Question: I'm using C# MVC 5. I've made a connection to active directory and I'm trying to loop through AD to find specifics user through an html form. The results in the POST are not what to be expected. I get the correct AMOUNT(number) of search results, but it is outputting the same result. As shown below:

2 results in total is correct, however there is also a Josh Barber and not just a Josh VanDyke.
Here is the code:
'''
/**********Establish Connection********/
DirectoryEntry dir = createDirectoryEntry();
DirectorySearcher search = new DirectorySearcher(dir);
/****Refer to class constructor****/
ADUser userAttributes = new ADUser("", "", "", "", "", "", "");
/********Create the List to store results in***************/
List<ADUser> Users = new List<ADUser>();
string DisplayName = "", SAMAccountName = "", Mail = "", Description = "", Division = "", TelephoneNumber = "", FacsimileTelephoneNumber = "";
/*******Filter parameters************/
search.Filter = "(&((&(objectCategory=Person)(objectClass=User)))(anr=" + userName + "* ))";
SearchResultCollection searchresult = search.FindAll();
search.PropertiesToLoad.Add("displayname");
search.PropertiesToLoad.Add("SAMAccountName");
search.PropertiesToLoad.Add("Mail");
search.PropertiesToLoad.Add("Description");
search.PropertiesToLoad.Add("TelephoneNumber");
search.PropertiesToLoad.Add("FacsimileTelephoneNumber");
search.PropertiesToLoad.Add("Division");
/*****************Filtering and populating the List****************/
if (searchresult != null)
{
foreach (SearchResult iResult in searchresult)
{
foreach (string PropertyName in iResult.Properties.PropertyNames)
{
foreach (Object key in iResult.GetDirectoryEntry().Properties[PropertyName])
{
try
{
switch (PropertyName.ToUpper())
{
case "DISPLAYNAME":
DisplayName = key.ToString();
userAttributes.Name = DisplayName;
break;
case "SAMACCOUNTNAME":
SAMAccountName = key.ToString();
userAttributes.DomainUserName = SAMAccountName;
break;
case "MAIL":
Mail = key.ToString();
userAttributes.EmailAddress = Mail;
break;
case "DESCRIPTION":
Description = key.ToString();
userAttributes.JobDescription = Description;
break;
case "TELEPHONENUMBER":
TelephoneNumber = key.ToString();
userAttributes.TelephoneNumber = TelephoneNumber;
break;
case "FACSIMILETELEPHONENUMBER":
FacsimileTelephoneNumber = key.ToString();
userAttributes.FaxNumber = FacsimileTelephoneNumber;
break;
case "DIVISION":
Division = key.ToString();
userAttributes.Division = Division;
break;
}
}
catch { }
}
}
Users.Add(userAttributes);
}
return View(Users);
}
return View();
}
'''
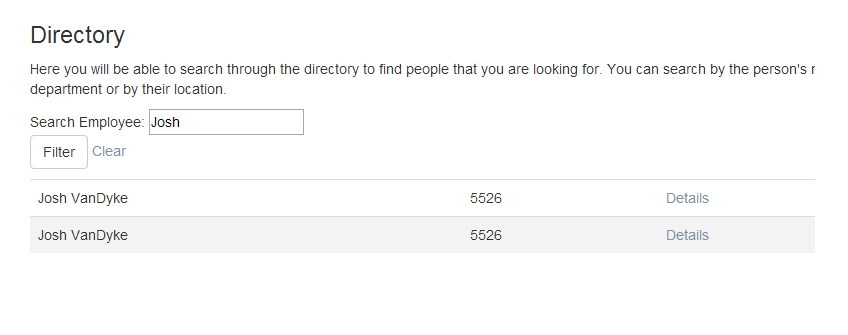
Answer: You do not re-create or clean up 'userAttributes'.
'''
// not here
/****Refer to class constructor****/
// ADUser userAttributes = new ADUser("", "", "", "", "", "", "");
...
foreach (SearchResult iResult in searchresult)
{
// but here.
ADUser userAttributes = new ADUser("", "", "", "", "", "", "");
foreach (string PropertyName in iResult.Properties.PropertyNames)
{
'''